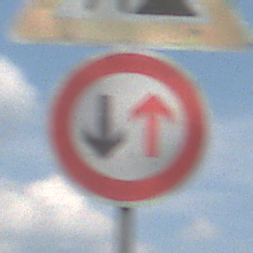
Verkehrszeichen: VorrangDesGegenverkehrs
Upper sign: Arbeitsstelle
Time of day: MorningAfternoon
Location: Outdoor (Nature)
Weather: PartlyCloudy
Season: NotSpecified
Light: Natural